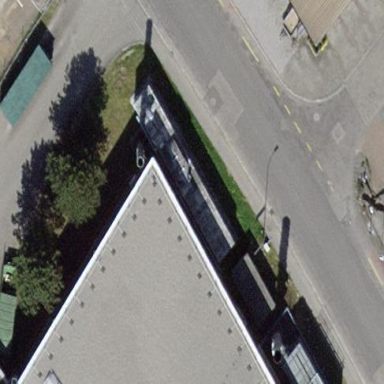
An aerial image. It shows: Warehouse building.